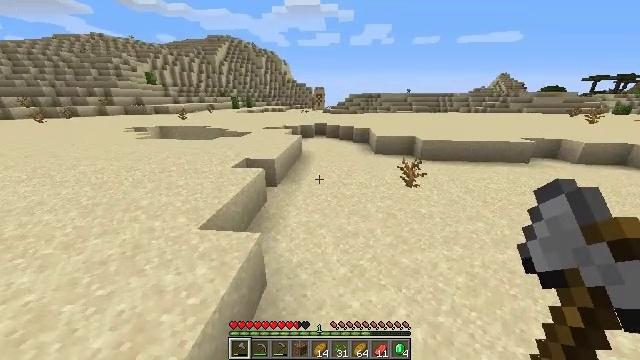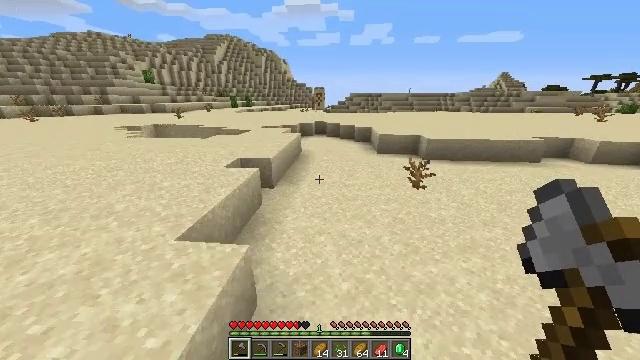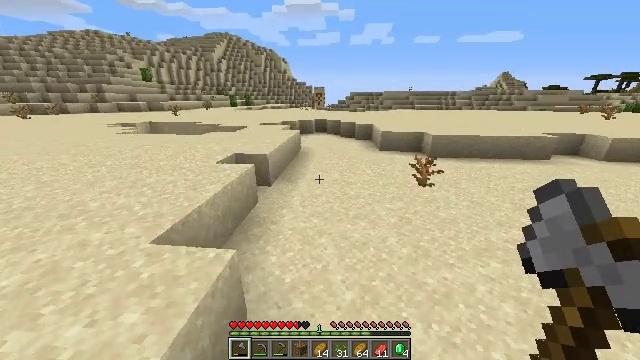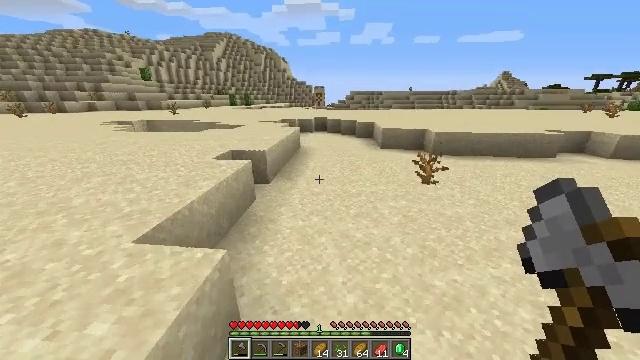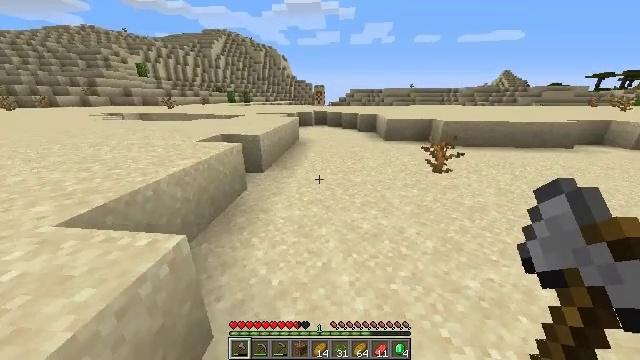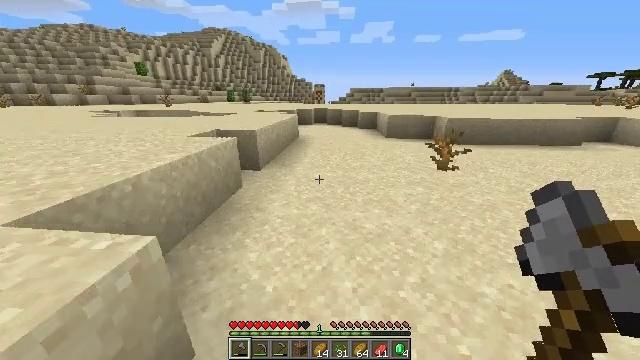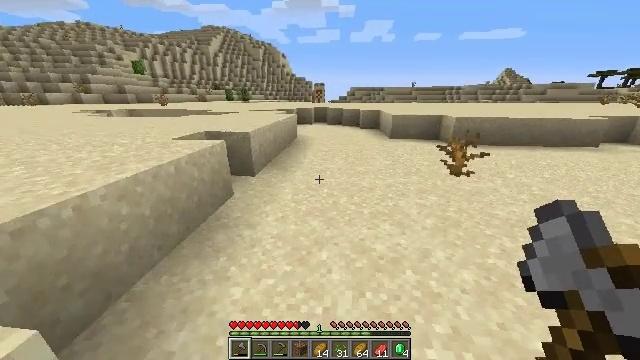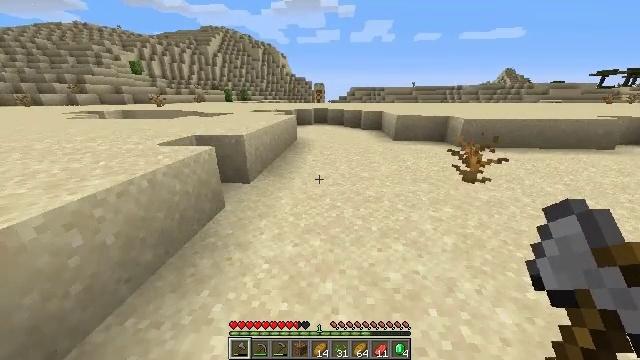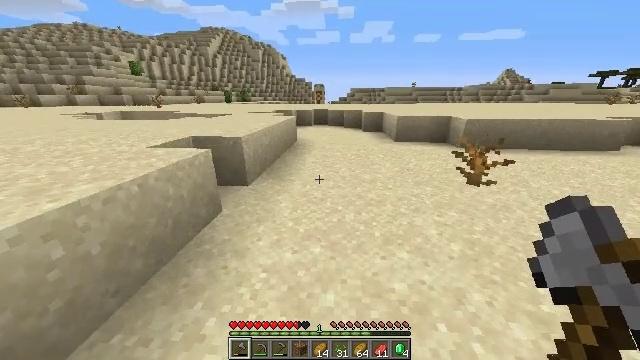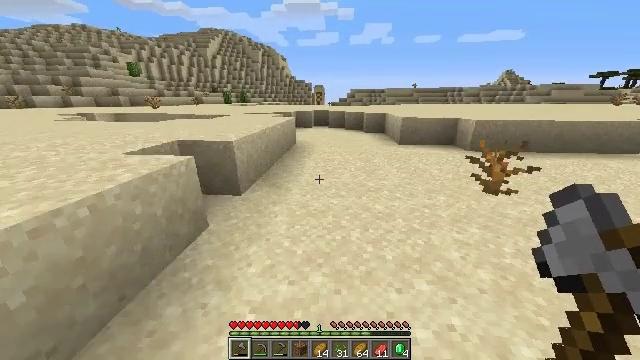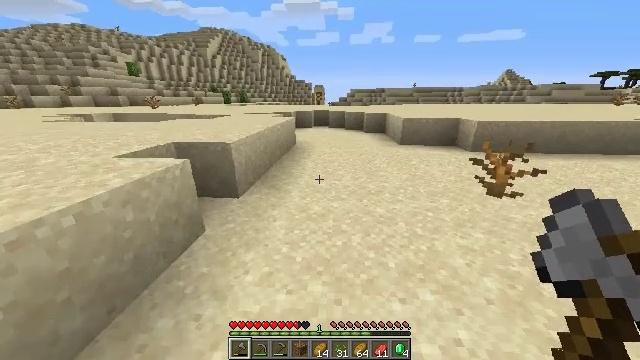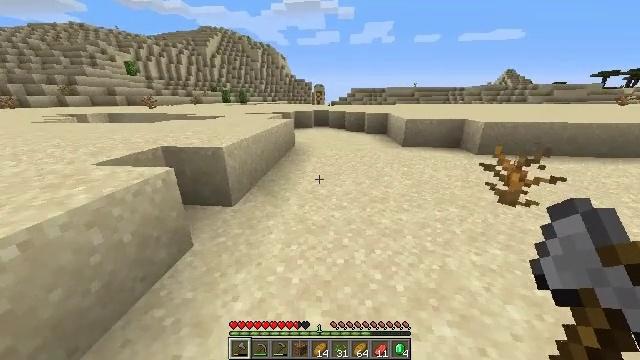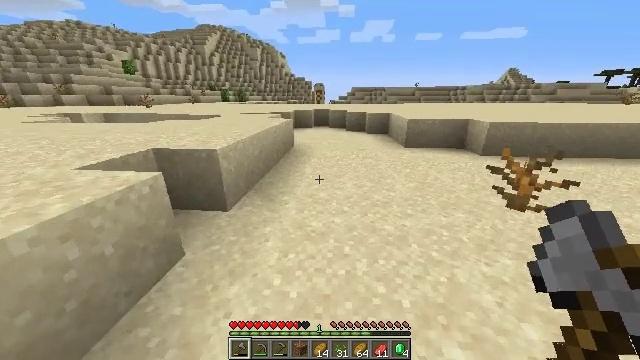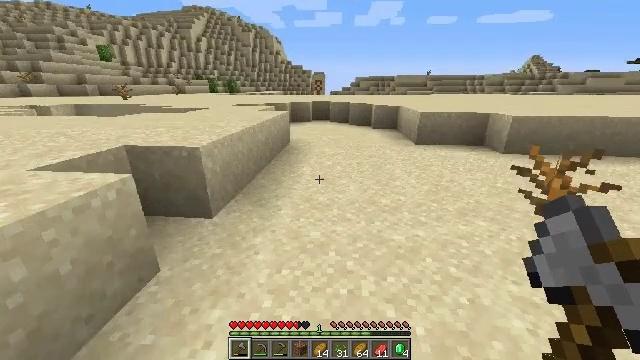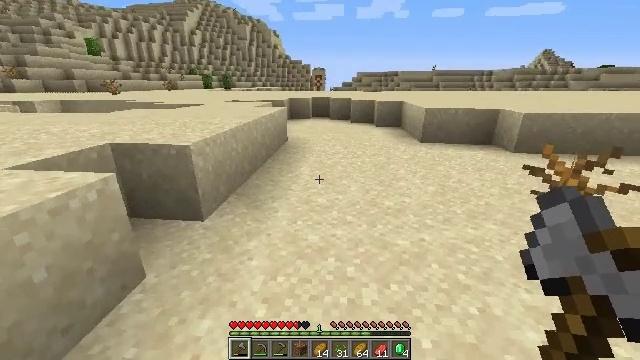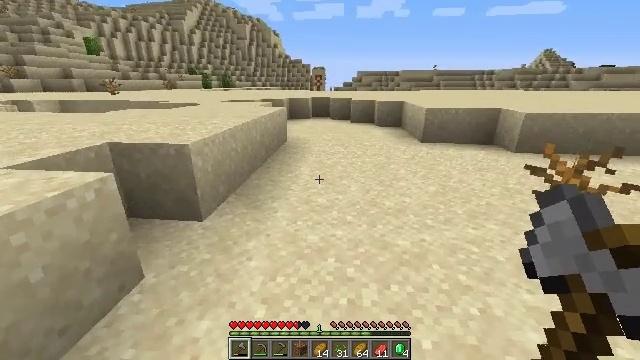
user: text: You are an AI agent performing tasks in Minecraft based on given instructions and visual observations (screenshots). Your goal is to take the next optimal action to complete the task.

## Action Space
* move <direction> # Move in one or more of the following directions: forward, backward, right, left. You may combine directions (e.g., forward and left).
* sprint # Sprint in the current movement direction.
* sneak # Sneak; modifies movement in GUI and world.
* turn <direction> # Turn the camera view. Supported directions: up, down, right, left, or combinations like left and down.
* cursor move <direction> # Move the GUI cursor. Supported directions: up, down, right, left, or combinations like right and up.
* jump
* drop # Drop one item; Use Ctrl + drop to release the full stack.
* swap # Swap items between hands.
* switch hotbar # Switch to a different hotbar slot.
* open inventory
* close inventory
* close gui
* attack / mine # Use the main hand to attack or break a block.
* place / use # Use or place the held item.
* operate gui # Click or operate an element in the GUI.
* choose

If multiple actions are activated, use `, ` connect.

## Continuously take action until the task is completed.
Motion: motion action
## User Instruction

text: Dig out the orange terracotta.
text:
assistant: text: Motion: move forward
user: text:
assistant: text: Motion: move forward
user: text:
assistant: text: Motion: move forward
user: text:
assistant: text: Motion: move forward
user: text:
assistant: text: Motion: move forward
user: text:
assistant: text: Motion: move forward
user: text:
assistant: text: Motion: move forward
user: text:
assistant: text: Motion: move forward
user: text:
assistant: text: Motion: move forward
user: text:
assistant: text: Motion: move forward
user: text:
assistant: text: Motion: no_op
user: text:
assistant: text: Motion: no_op
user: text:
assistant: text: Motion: no_op
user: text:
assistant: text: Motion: no_op
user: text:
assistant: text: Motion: no_op
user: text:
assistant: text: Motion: move forward
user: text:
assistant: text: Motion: move forward, jump
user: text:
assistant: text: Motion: move forward, sprint, jump
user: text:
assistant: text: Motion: move forward, sprint, jump
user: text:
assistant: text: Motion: move forward, sprint, jump
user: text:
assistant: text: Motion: move forward, sprint, jump
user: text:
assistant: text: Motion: move forward, sprint, jump
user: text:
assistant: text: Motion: move forward, sprint, jump
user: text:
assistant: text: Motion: move forward, sprint, jump
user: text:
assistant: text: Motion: move forward, sprint, jump
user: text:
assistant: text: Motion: move forward, sprint, jump
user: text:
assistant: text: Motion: move forward, sprint, jump
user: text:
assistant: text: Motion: move forward, sprint, jump
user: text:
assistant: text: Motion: move forward, sprint, jump
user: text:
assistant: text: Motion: move forward, sprint, jump